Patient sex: M
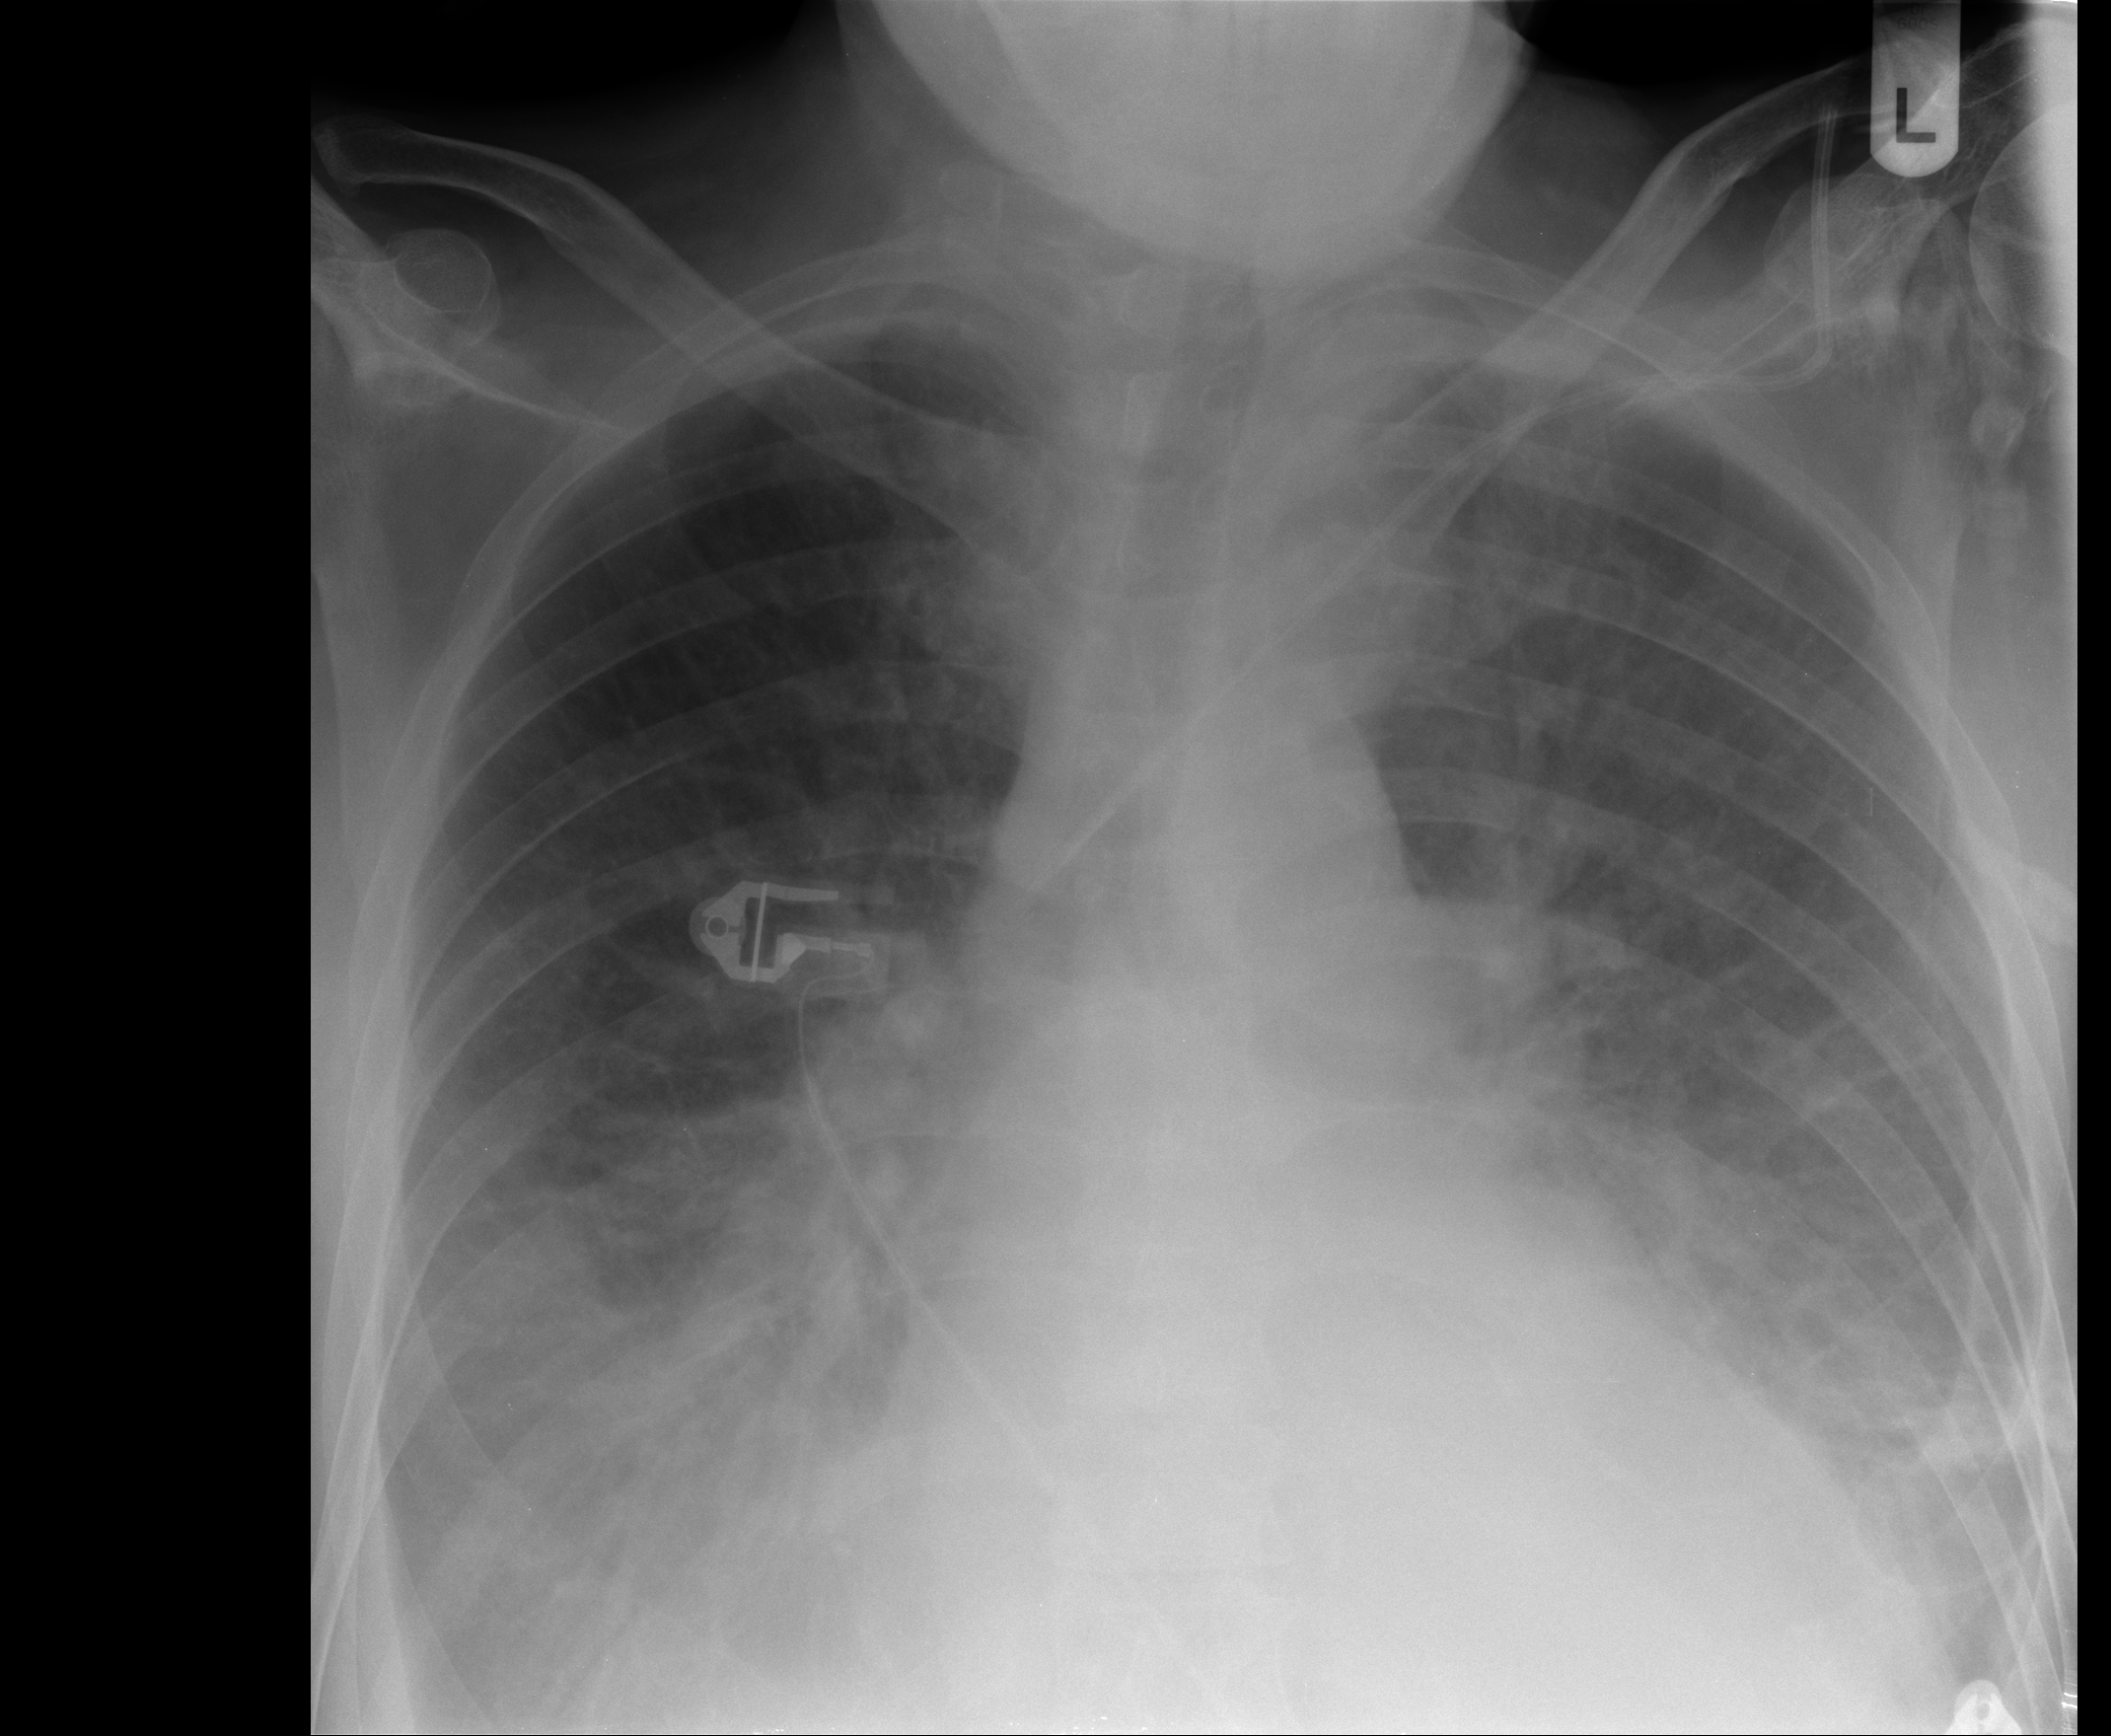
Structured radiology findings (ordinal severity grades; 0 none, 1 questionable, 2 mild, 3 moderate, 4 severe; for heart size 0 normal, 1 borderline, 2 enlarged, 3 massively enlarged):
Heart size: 1
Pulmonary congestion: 3
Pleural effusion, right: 2
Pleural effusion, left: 3
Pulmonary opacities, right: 2
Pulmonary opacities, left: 2
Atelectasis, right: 3
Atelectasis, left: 3